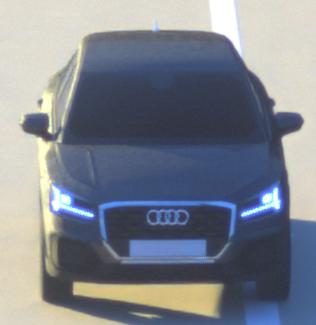
Make: Audi
Model: Q2
Model produced from: 2016
Model produced until: 2020
Doors: 5
Color: gray
Road condition: dry road
Daytime: sunrise or sunset
Contrast: medium contrast